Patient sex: F
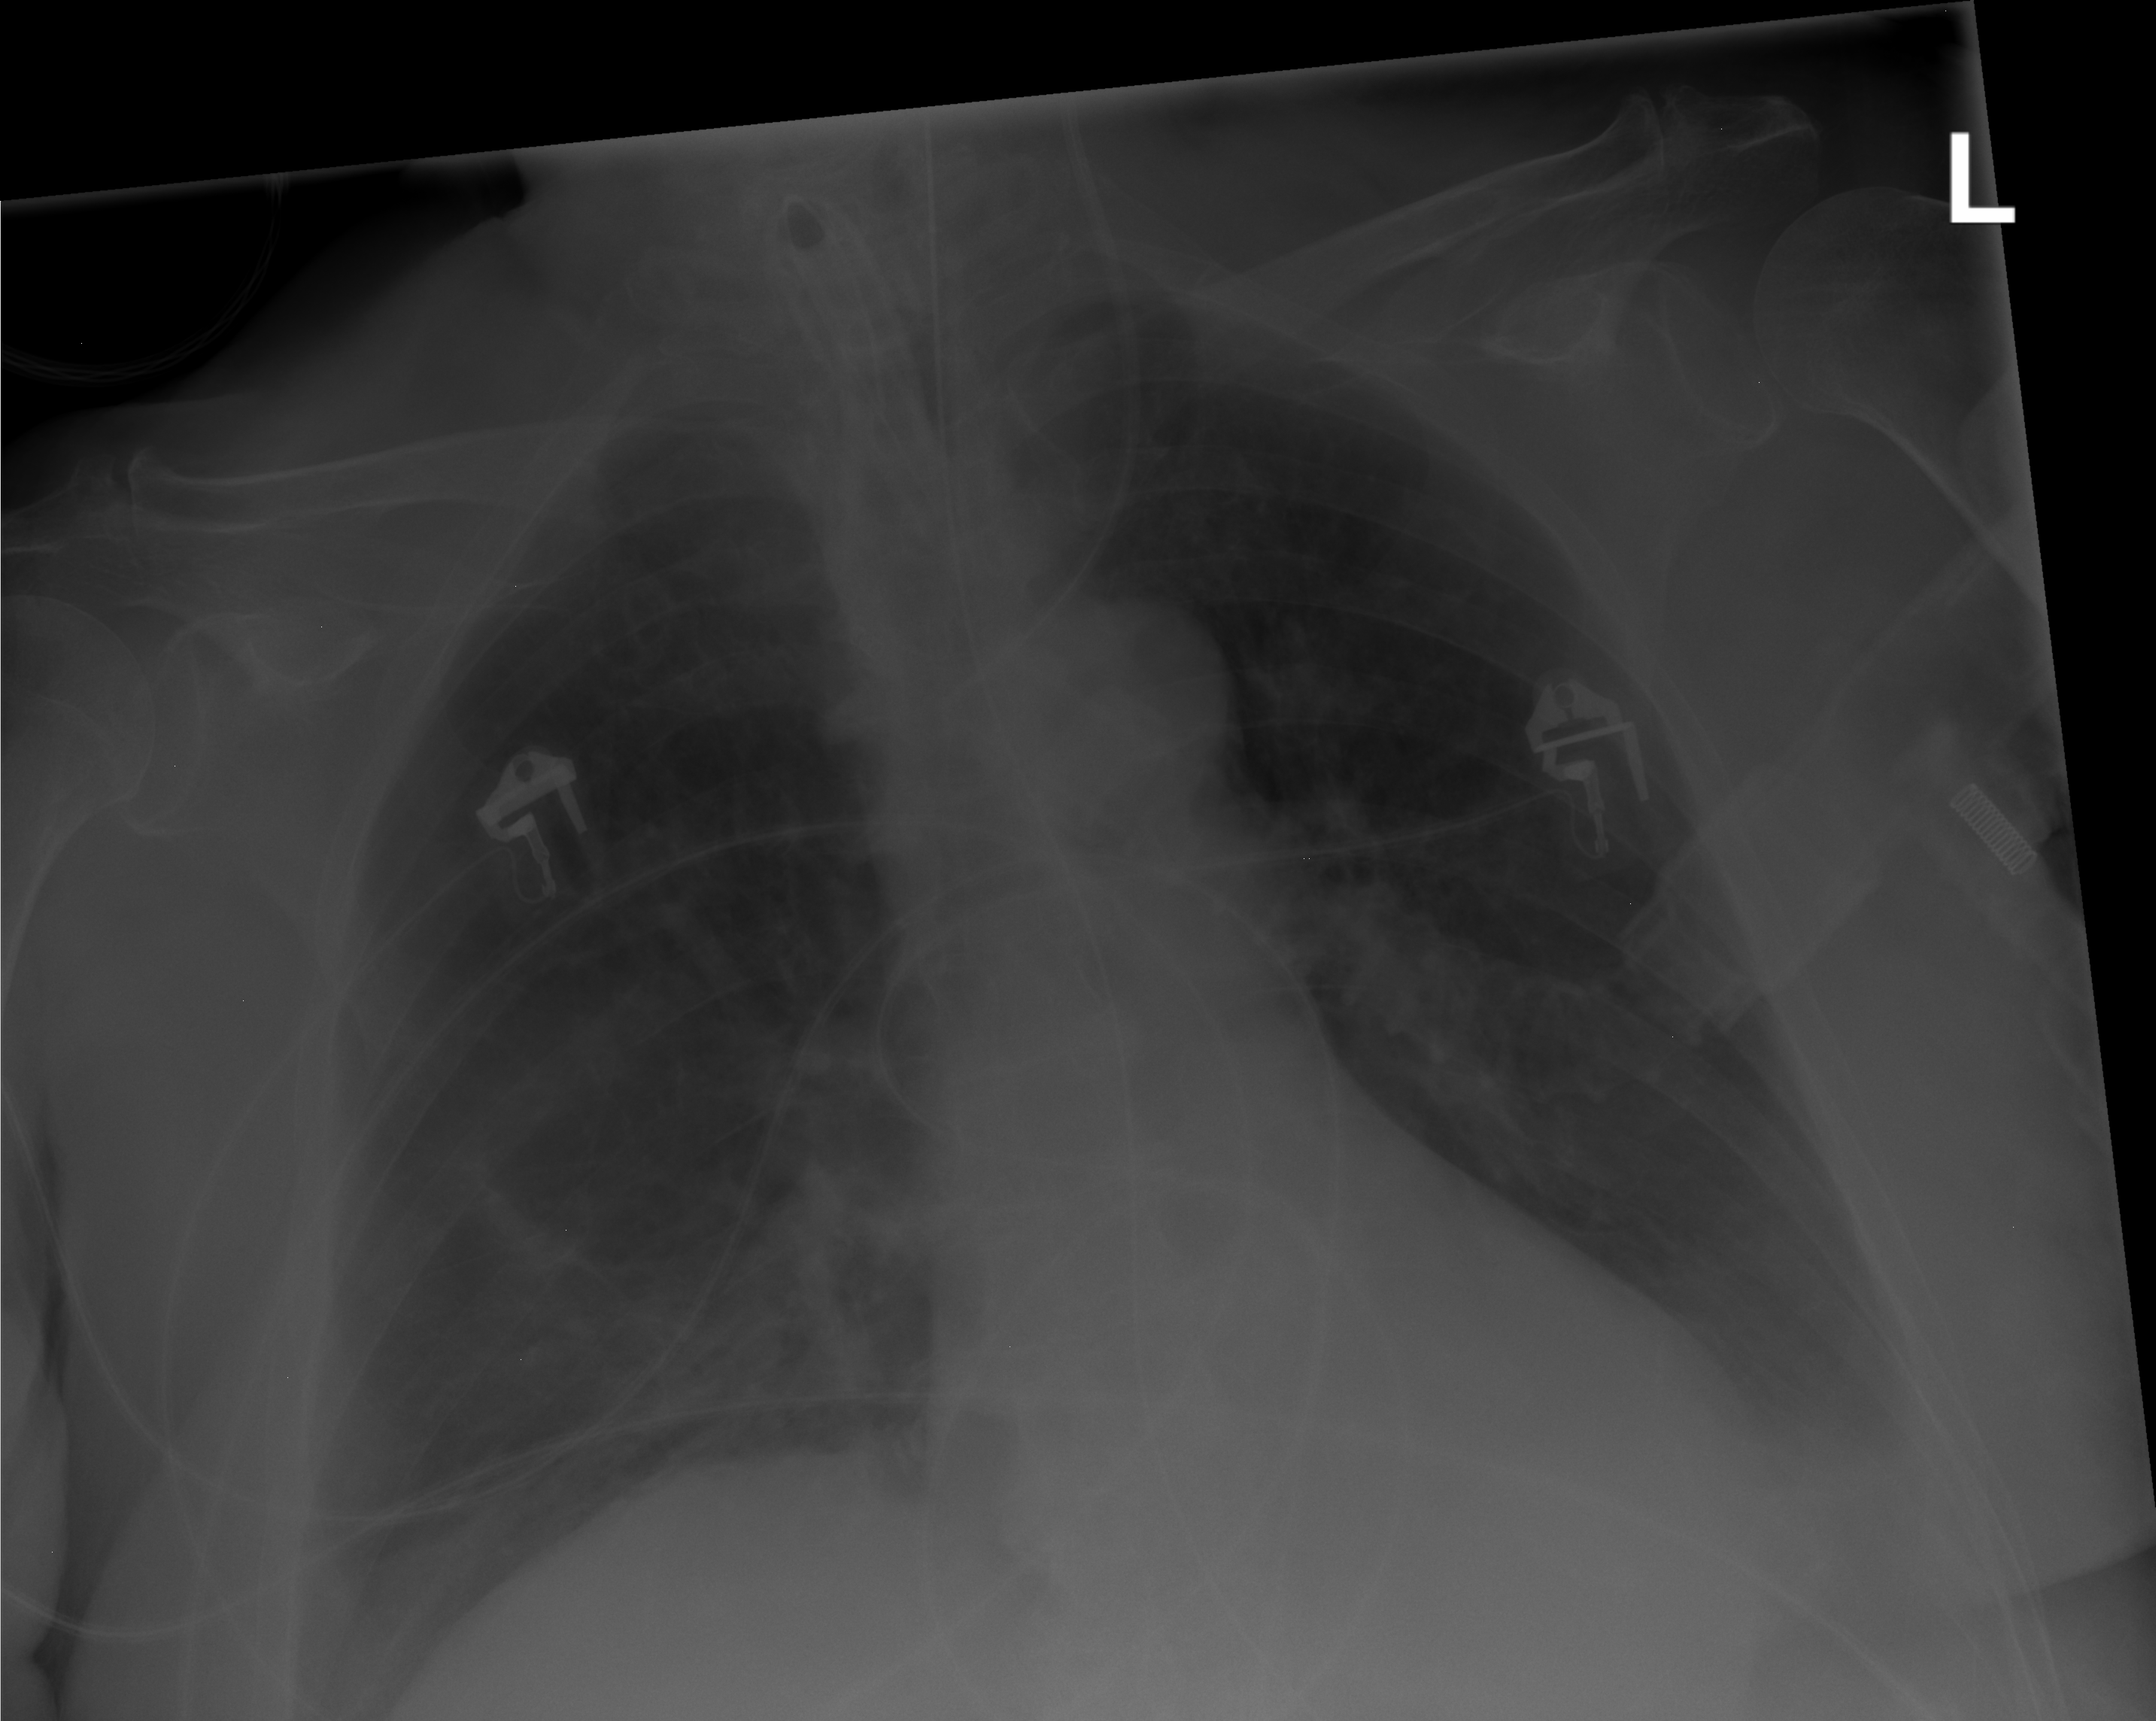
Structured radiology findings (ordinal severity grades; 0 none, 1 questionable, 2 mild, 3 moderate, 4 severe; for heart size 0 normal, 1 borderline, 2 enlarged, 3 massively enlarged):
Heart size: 0
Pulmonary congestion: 0
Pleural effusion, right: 0
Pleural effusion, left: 1
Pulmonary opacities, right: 0
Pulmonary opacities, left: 0
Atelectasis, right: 1
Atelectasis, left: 0